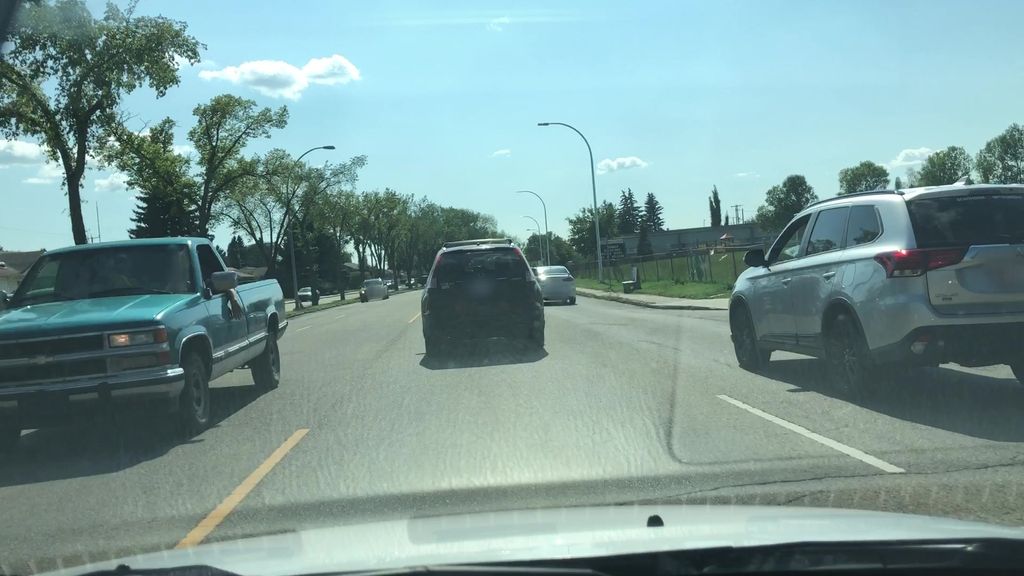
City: edmonton